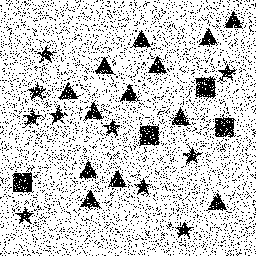
Squares: 4
Triangles: 13
Stars: 10
Total shapes: 27